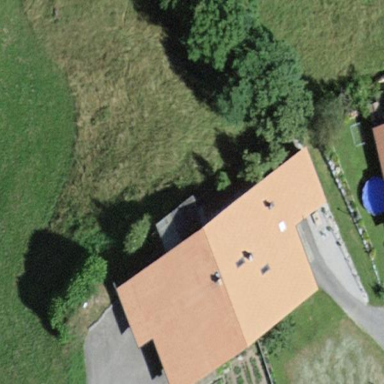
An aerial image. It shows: Farm building.